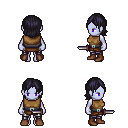
a pixel art fantasy rpg character, female body template, dark elf, purple skin, leather chest armor, metal pants, raven long bangs hairstyle, brown shoes, dagger, four views (front, back, left, right), 2x2 character sprite sheet, small pixel art, hard edges, no anti-aliasing